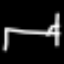
Label: bed